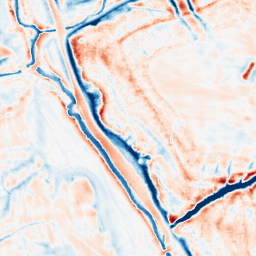
Category: edge_preserving
Decomposition family: bilateral
Decomposition parameters: d: 21
sigma_color: 100
sigma_space: 75
Upsampling method: sinc_blackman
Upsampling parameters: scale: 4
kernel_size: 8
Upsampling scale: 4